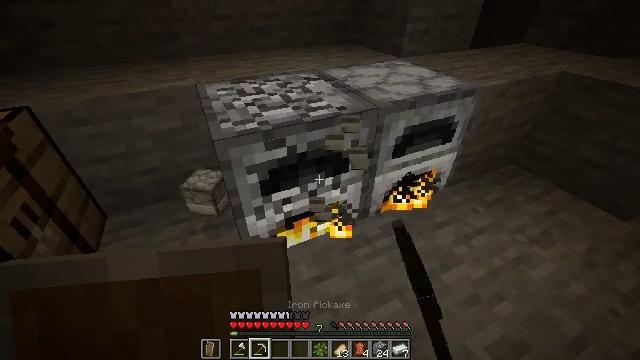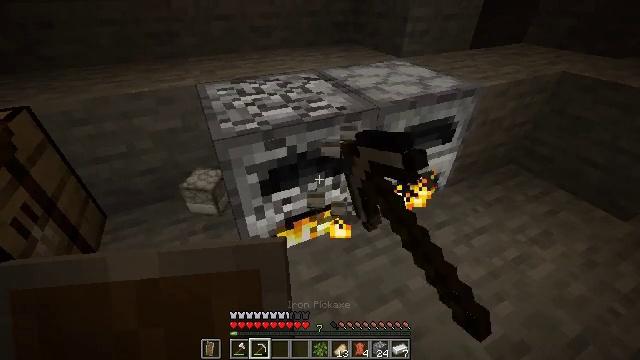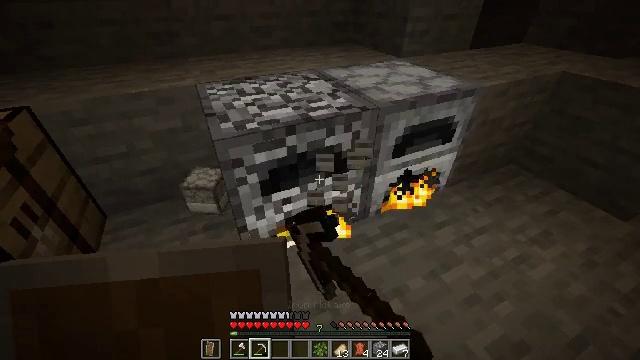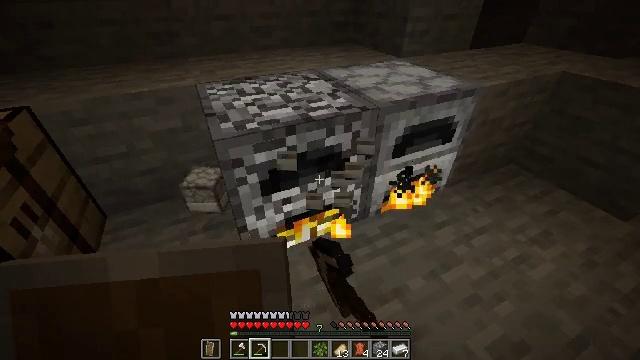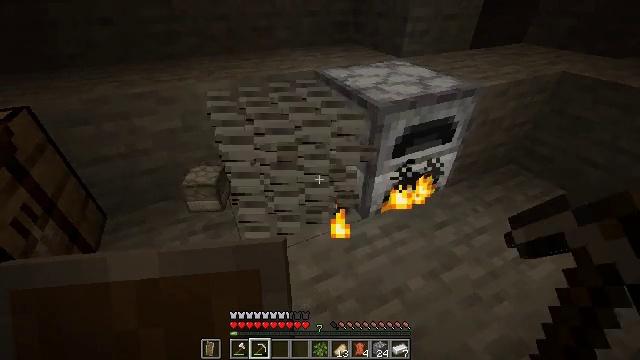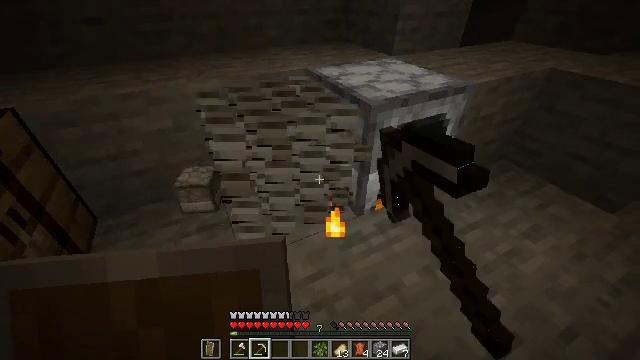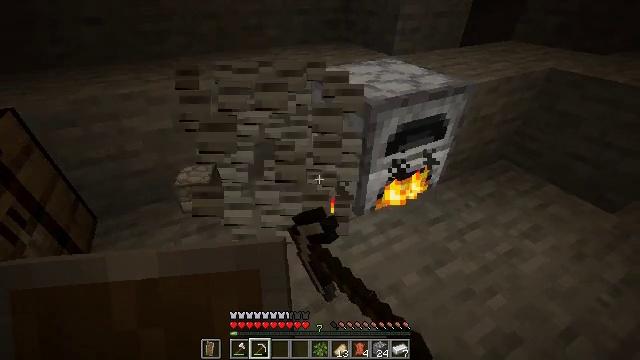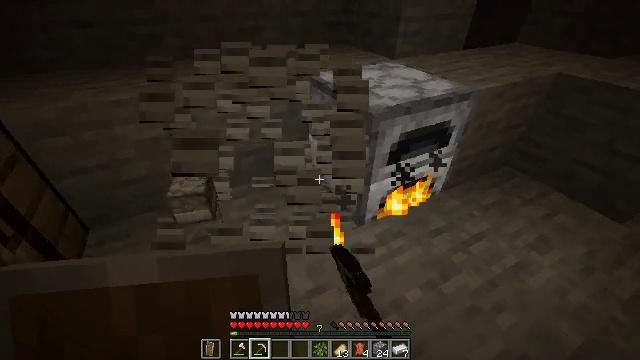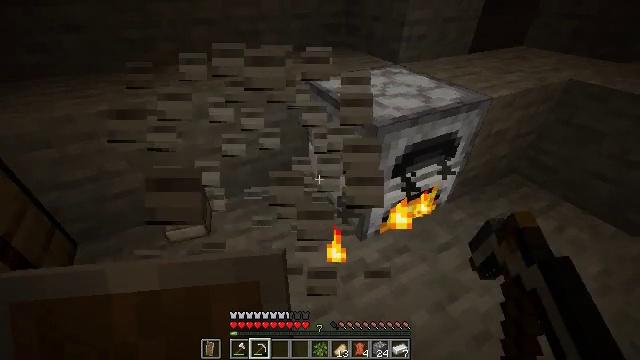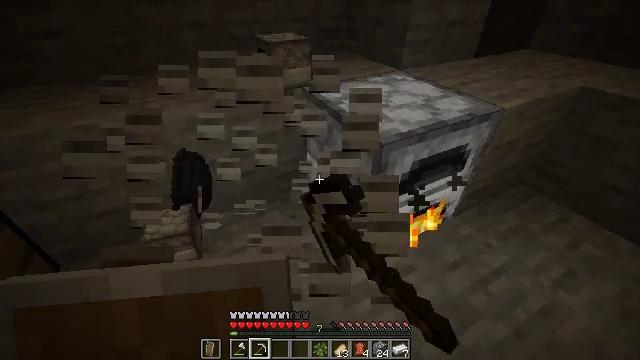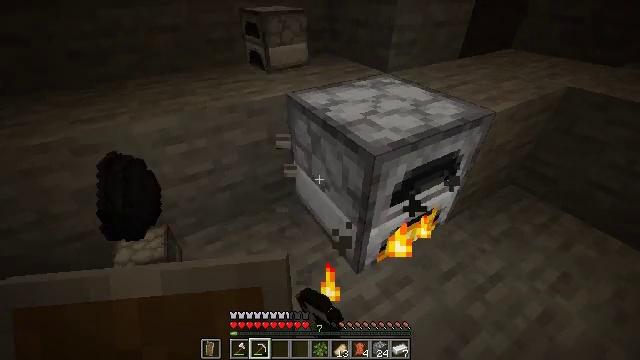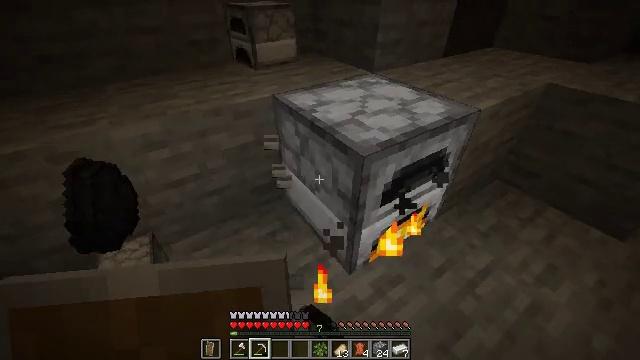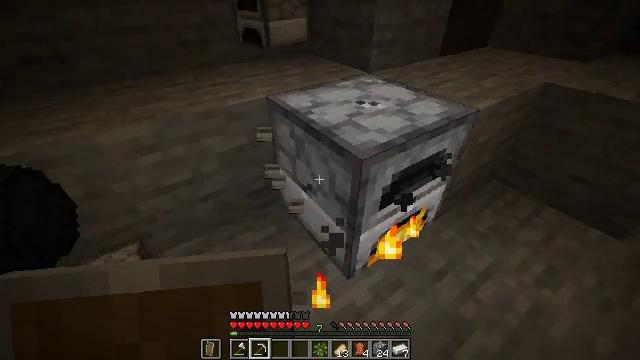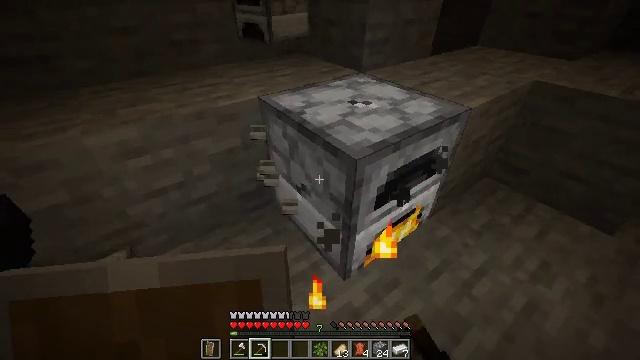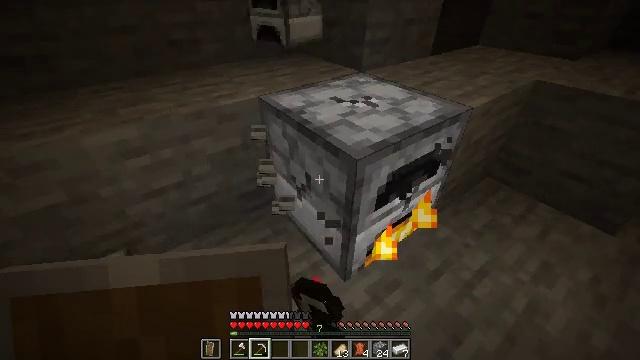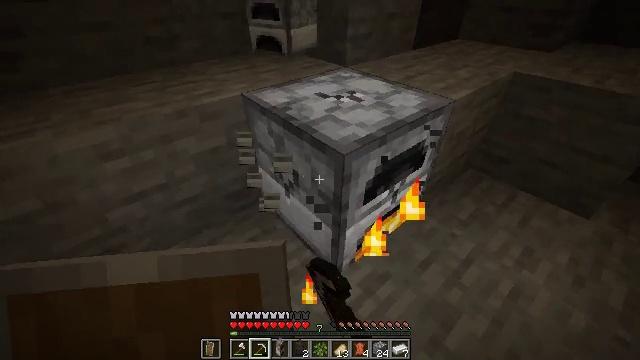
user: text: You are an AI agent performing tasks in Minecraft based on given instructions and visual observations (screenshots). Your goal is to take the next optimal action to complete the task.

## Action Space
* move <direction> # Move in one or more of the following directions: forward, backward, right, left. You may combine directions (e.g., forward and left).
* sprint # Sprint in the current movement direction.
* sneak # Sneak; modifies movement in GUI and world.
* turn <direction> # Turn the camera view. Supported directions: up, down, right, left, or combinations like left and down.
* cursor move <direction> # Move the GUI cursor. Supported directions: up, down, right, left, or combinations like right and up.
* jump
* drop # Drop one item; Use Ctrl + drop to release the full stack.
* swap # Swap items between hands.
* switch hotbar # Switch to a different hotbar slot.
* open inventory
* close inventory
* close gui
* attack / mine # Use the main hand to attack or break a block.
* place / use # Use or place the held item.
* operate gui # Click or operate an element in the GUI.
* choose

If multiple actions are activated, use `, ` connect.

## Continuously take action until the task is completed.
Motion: motion action
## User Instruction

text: Smash the furnace to retrieve it.
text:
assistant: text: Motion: attack / mine
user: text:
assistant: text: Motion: attack / mine
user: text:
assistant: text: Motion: attack / mine
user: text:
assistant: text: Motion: attack / mine
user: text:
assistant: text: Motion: turn right, attack / mine
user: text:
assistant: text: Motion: attack / mine
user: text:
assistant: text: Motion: move forward, attack / mine
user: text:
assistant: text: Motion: move forward, attack / mine
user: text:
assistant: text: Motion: move forward, attack / mine
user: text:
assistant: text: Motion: turn right, attack / mine
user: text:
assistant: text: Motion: turn right, attack / mine
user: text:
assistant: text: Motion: turn right, attack / mine
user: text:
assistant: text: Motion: turn right, attack / mine
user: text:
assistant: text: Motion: attack / mine
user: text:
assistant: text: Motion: turn right, attack / mine
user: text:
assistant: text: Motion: turn right, attack / mine
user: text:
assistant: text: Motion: attack / mine
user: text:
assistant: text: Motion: attack / mine
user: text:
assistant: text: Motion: attack / mine
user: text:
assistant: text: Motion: attack / mine
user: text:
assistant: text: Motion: attack / mine
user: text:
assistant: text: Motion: attack / mine
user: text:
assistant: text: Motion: attack / mine
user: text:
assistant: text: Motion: attack / mine
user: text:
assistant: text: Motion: attack / mine
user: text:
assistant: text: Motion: attack / mine
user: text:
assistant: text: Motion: attack / mine
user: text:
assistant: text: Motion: move forward, attack / mine
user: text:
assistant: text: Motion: move forward, attack / mine
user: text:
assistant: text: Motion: move forward, attack / mine